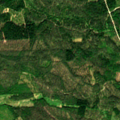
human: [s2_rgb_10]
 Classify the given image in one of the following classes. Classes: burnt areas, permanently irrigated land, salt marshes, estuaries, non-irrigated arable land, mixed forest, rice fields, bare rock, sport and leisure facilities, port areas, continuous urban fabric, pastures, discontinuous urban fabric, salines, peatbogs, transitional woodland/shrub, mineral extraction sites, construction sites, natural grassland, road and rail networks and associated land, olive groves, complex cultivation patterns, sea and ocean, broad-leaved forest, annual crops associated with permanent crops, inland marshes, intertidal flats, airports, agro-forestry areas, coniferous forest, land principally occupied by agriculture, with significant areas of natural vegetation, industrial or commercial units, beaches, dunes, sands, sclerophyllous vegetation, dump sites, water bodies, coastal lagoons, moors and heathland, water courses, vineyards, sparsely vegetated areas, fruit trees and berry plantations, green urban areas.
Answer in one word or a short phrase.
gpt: coniferous forest, mixed forest, transitional woodland/shrub